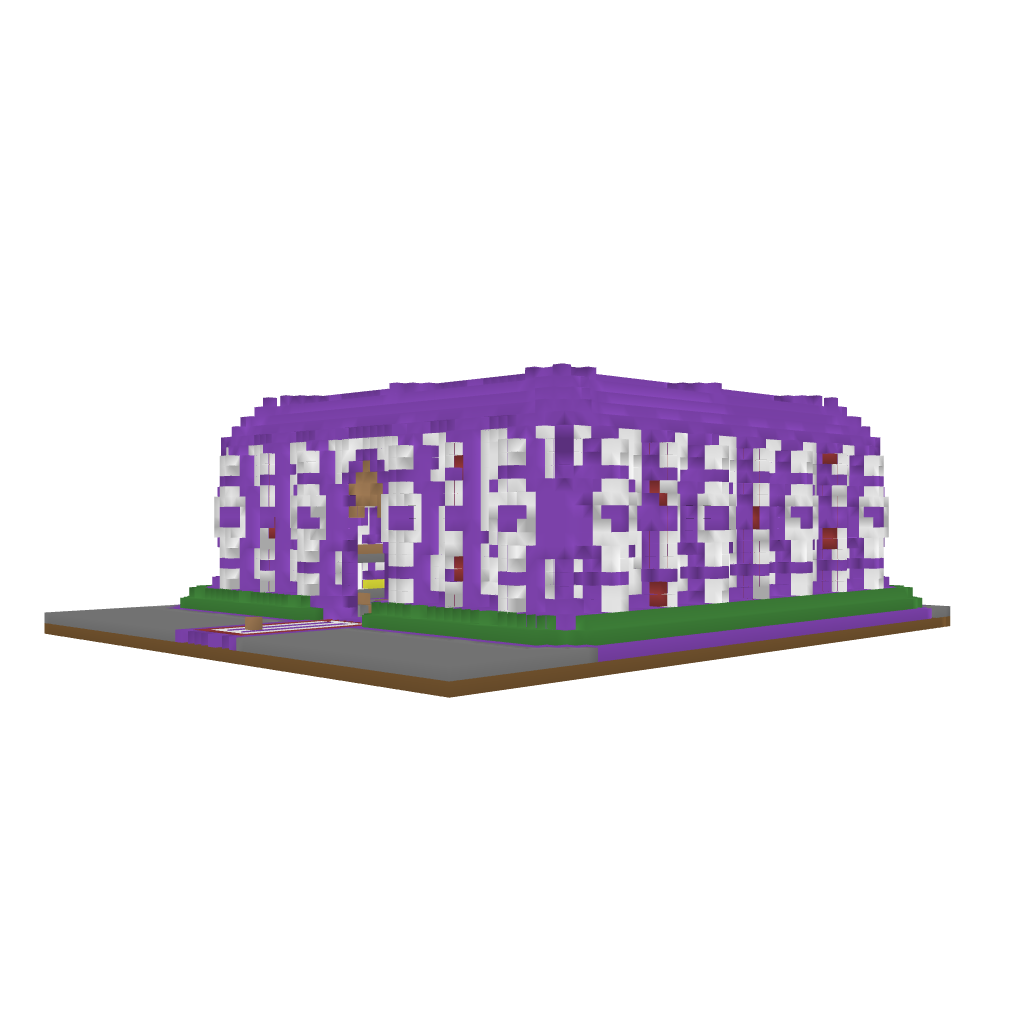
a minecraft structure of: Meeting Hall 24 blocks high with some grass around the building and purple roof and lot of white glass